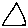
Label: triangle